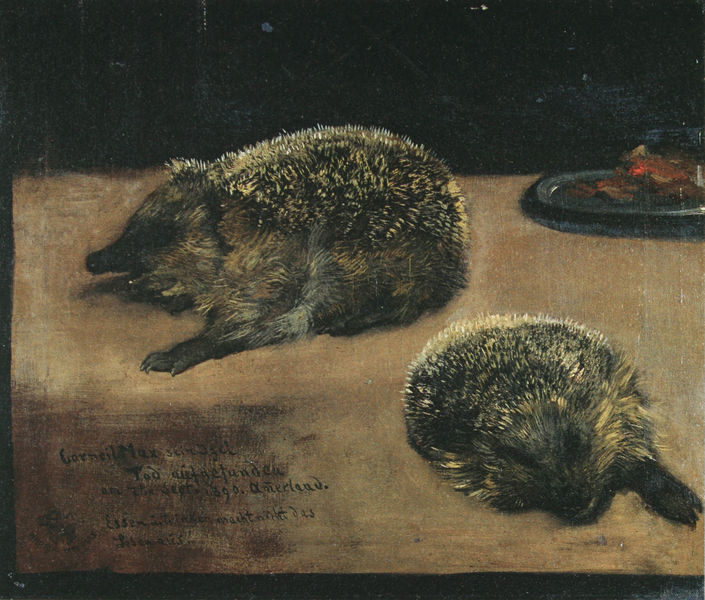
Titel: Zwei tote Igel
Künstler: Gabriel von Max
Standort: München
Institution: Städtische Galerie im Lenbachhaus
Schlagwörter: schlaf, gelb, braun, hintergrund, nase, orange, schwarz, tisch, rot, tier, tiere, beige, alt, augen, teller, tod, tot, signatur, dunkelheit, gold, ohren, stillleben, schrift, liegen, schlafen, düster, zwei, blue, oil, red, white, essen, black, dark, face, gray, green, grey, hair, interior, nose, painting, sitting, table, yellow, oil painting, picture, two, brown, esstisch, floor, wooden, text, schlag, krallen, tischplatte, pfote, schnauze, food, nature, stachel, death, eyes, feet, süß, color, dunkel, fur, realism, animals, french, tatzen, pair, writing, british, dead, letter, still life, notes, close up, foot, study, seal, animal, legs, max, fire, stacheln, coal, claws, paw, snout, asleep, lying, resting, sleep, sleeping, paint, dutch, stilleben, needles, full, eat, saucer, dish, plate, tan, body, creature, scary, rest, pointy, realistic, bodies, description, heads, noses, painted, sharp, words, hurt, blak, igel, yoga, dinner, stachelig, nap, hunting, rembrandt, hedgehog, hedgehogs, pets, spines, rat, spikes, nails, claw, 2, porcupine, carneil<ex, fuzzy, meat, taxidermy, cute, two hedgehog, feat, thorn, paintint, pewter, counter, pins, hedgehogs', pie, prickle, porkupine, places, quills, stuffed, mammals, furry, corneil, paining, cooking, table top, hibernation, creatures, crawling, prcupine, corneil max, dead hedgehogs, gorneil, quils, links, porqipine, porqupine, barbs, blabk, leftovers, stachelon